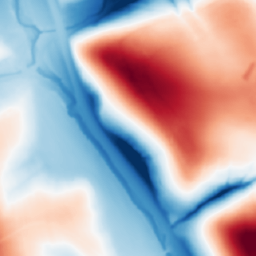
Category: multiscale
Decomposition family: dog
Decomposition parameters: sigma_low: 1
sigma_high: 50
Upsampling method: nearest
Upsampling parameters: scale: 2
Upsampling scale: 2